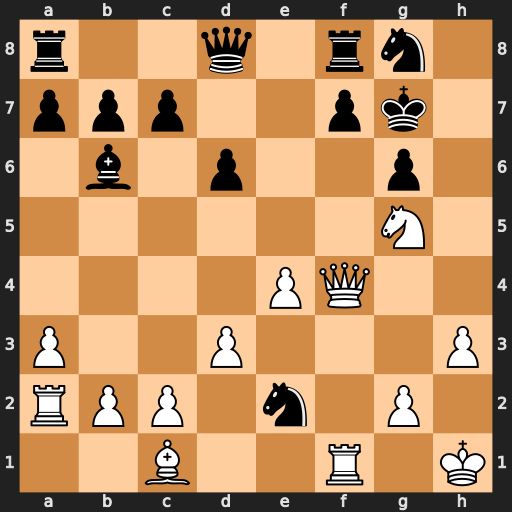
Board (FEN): r2q1rn1/ppp2pk1/1b1p2p1/6N1/4PQ2/P2P3P/RPP1n1P1/2B2R1K
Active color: w
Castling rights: -
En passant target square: -
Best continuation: Qxf7+ Rxf7 Rxf7+ Kh8 Rh7#